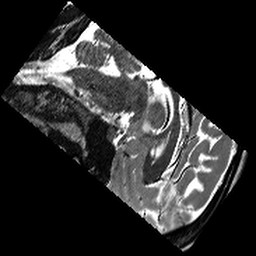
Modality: T2w
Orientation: sagittal